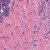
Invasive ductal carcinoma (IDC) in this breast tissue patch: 0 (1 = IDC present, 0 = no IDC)